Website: lowes
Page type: billing-address
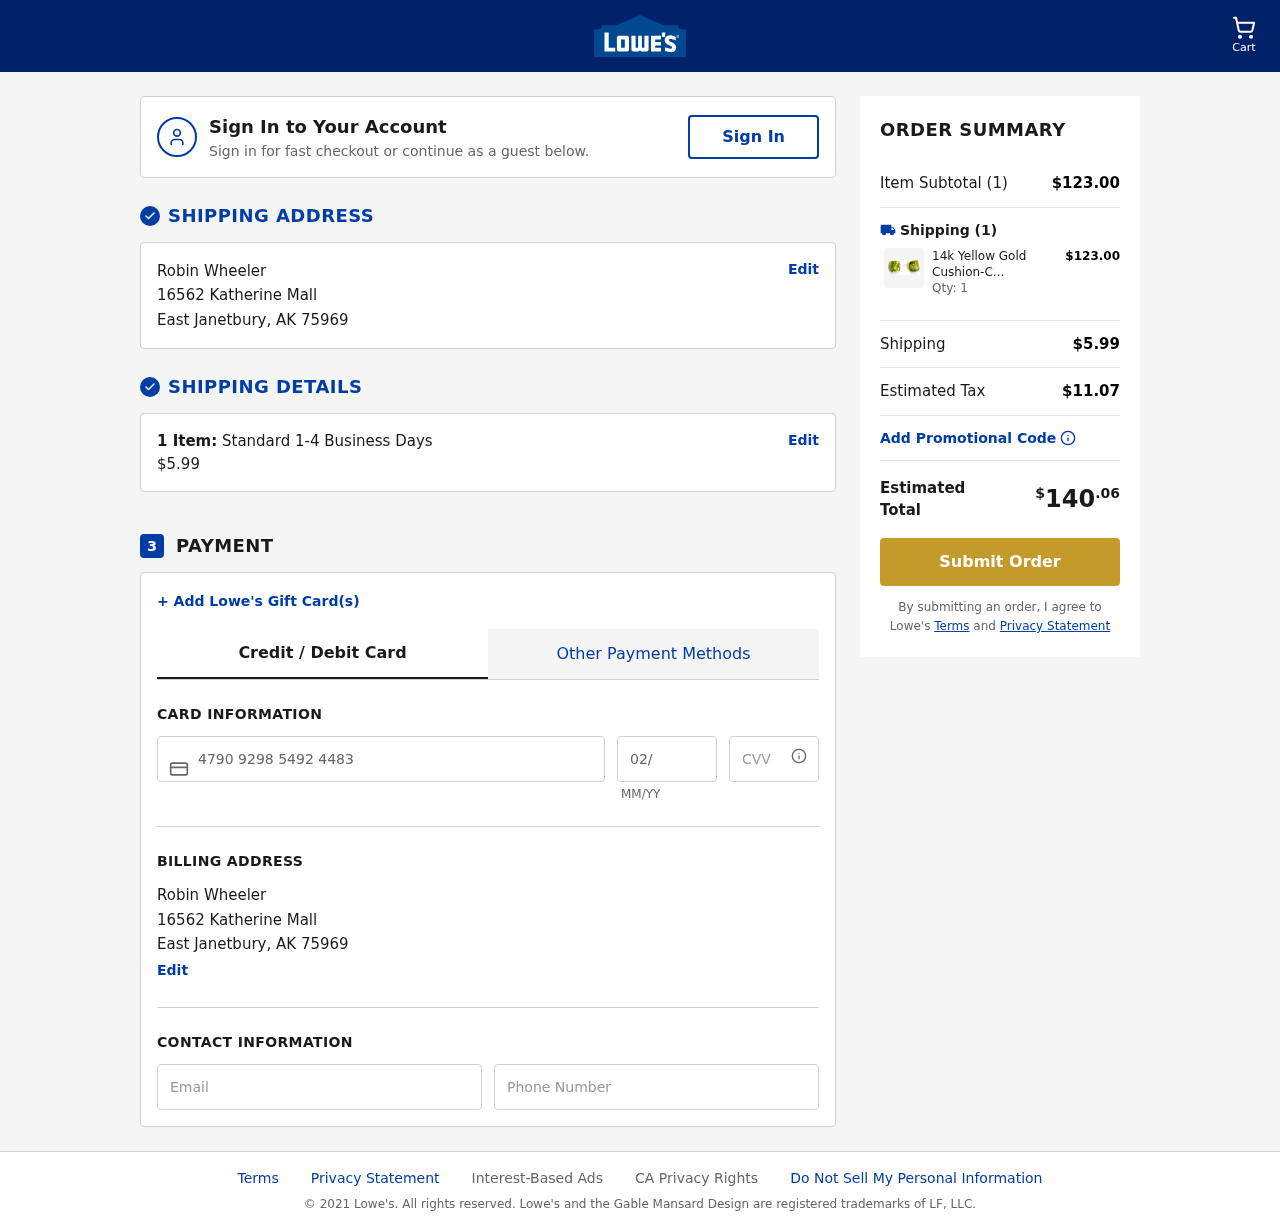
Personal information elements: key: PII_CARD_CVV
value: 126
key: PII_CARD_EXPIRY
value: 02/26
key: PII_CARD_NUMBER
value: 4790 9298 5492 4483
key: PII_CITY
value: East Janetbury
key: PII_EMAIL
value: robinwheeler@hotmail.com
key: PII_FULLNAME
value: Robin Wheeler
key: PII_PHONE
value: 6827565379
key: PII_POSTCODE
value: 75969
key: PII_STATE_ABBR
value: AK
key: PII_STREET
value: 16562 Katherine Mall
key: PII_FULLNAME2
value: Robin Wheeler
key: PII_CITY2
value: East Janetbury
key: PII_STATE_ABBR2
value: AK
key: PII_POSTCODE_FULL
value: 75969
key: PII_POSTCODE_NUMERIC
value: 75969
Product elements: key: PRODUCT1_NAME
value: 14k Yellow Gold Cushion-Cut Checkerboard Peridot Stud Earrings (8mm)
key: PRODUCT1_PRICE
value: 123
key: PRODUCT1_QUANTITY
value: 1
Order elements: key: ORDER_NUM_ITEMS
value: Cart
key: ORDER_NUM_ITEMS
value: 1 Item:
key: ORDER_NUM_ITEMS
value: Item Subtotal (1)
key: ORDER_SHIPPING_COST
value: $5.99
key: ORDER_SUBTOTAL
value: $123.00
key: ORDER_TAX
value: $11.07
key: ORDER_TOTAL
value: $140.06